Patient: sex M, age 51
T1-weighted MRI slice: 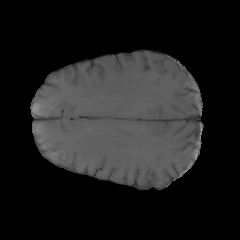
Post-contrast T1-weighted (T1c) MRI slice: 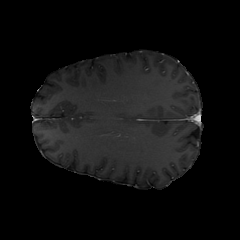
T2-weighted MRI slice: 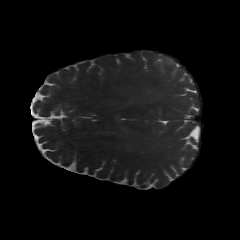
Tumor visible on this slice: no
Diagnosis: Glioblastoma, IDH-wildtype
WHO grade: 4